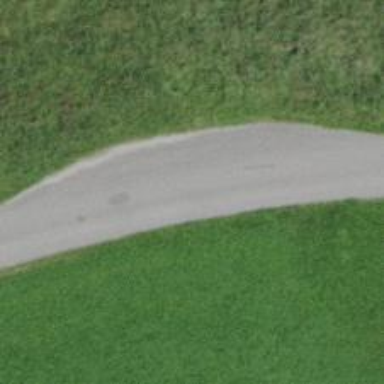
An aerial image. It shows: Passing place on the road.